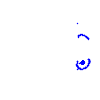
Particle: pion